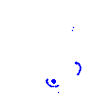
Particle: kaon